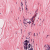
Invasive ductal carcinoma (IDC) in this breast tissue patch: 0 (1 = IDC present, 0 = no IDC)